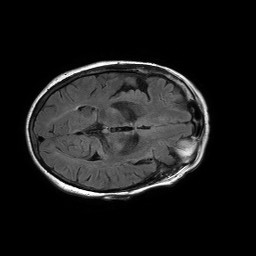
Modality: FLAIR
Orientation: axial
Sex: female
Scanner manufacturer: philips
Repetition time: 11 s
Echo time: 0.125 s